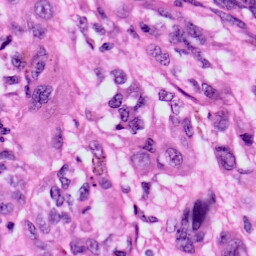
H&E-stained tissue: Skin